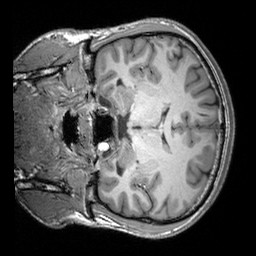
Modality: T1w
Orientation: coronal
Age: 25
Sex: male
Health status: healthy
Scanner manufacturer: siemens
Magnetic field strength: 3 T
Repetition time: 2.3 s
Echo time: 0.00303 s